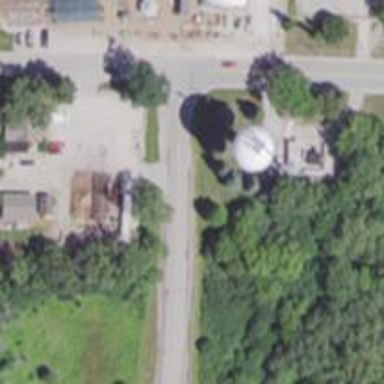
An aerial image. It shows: Water tower that is man-made.